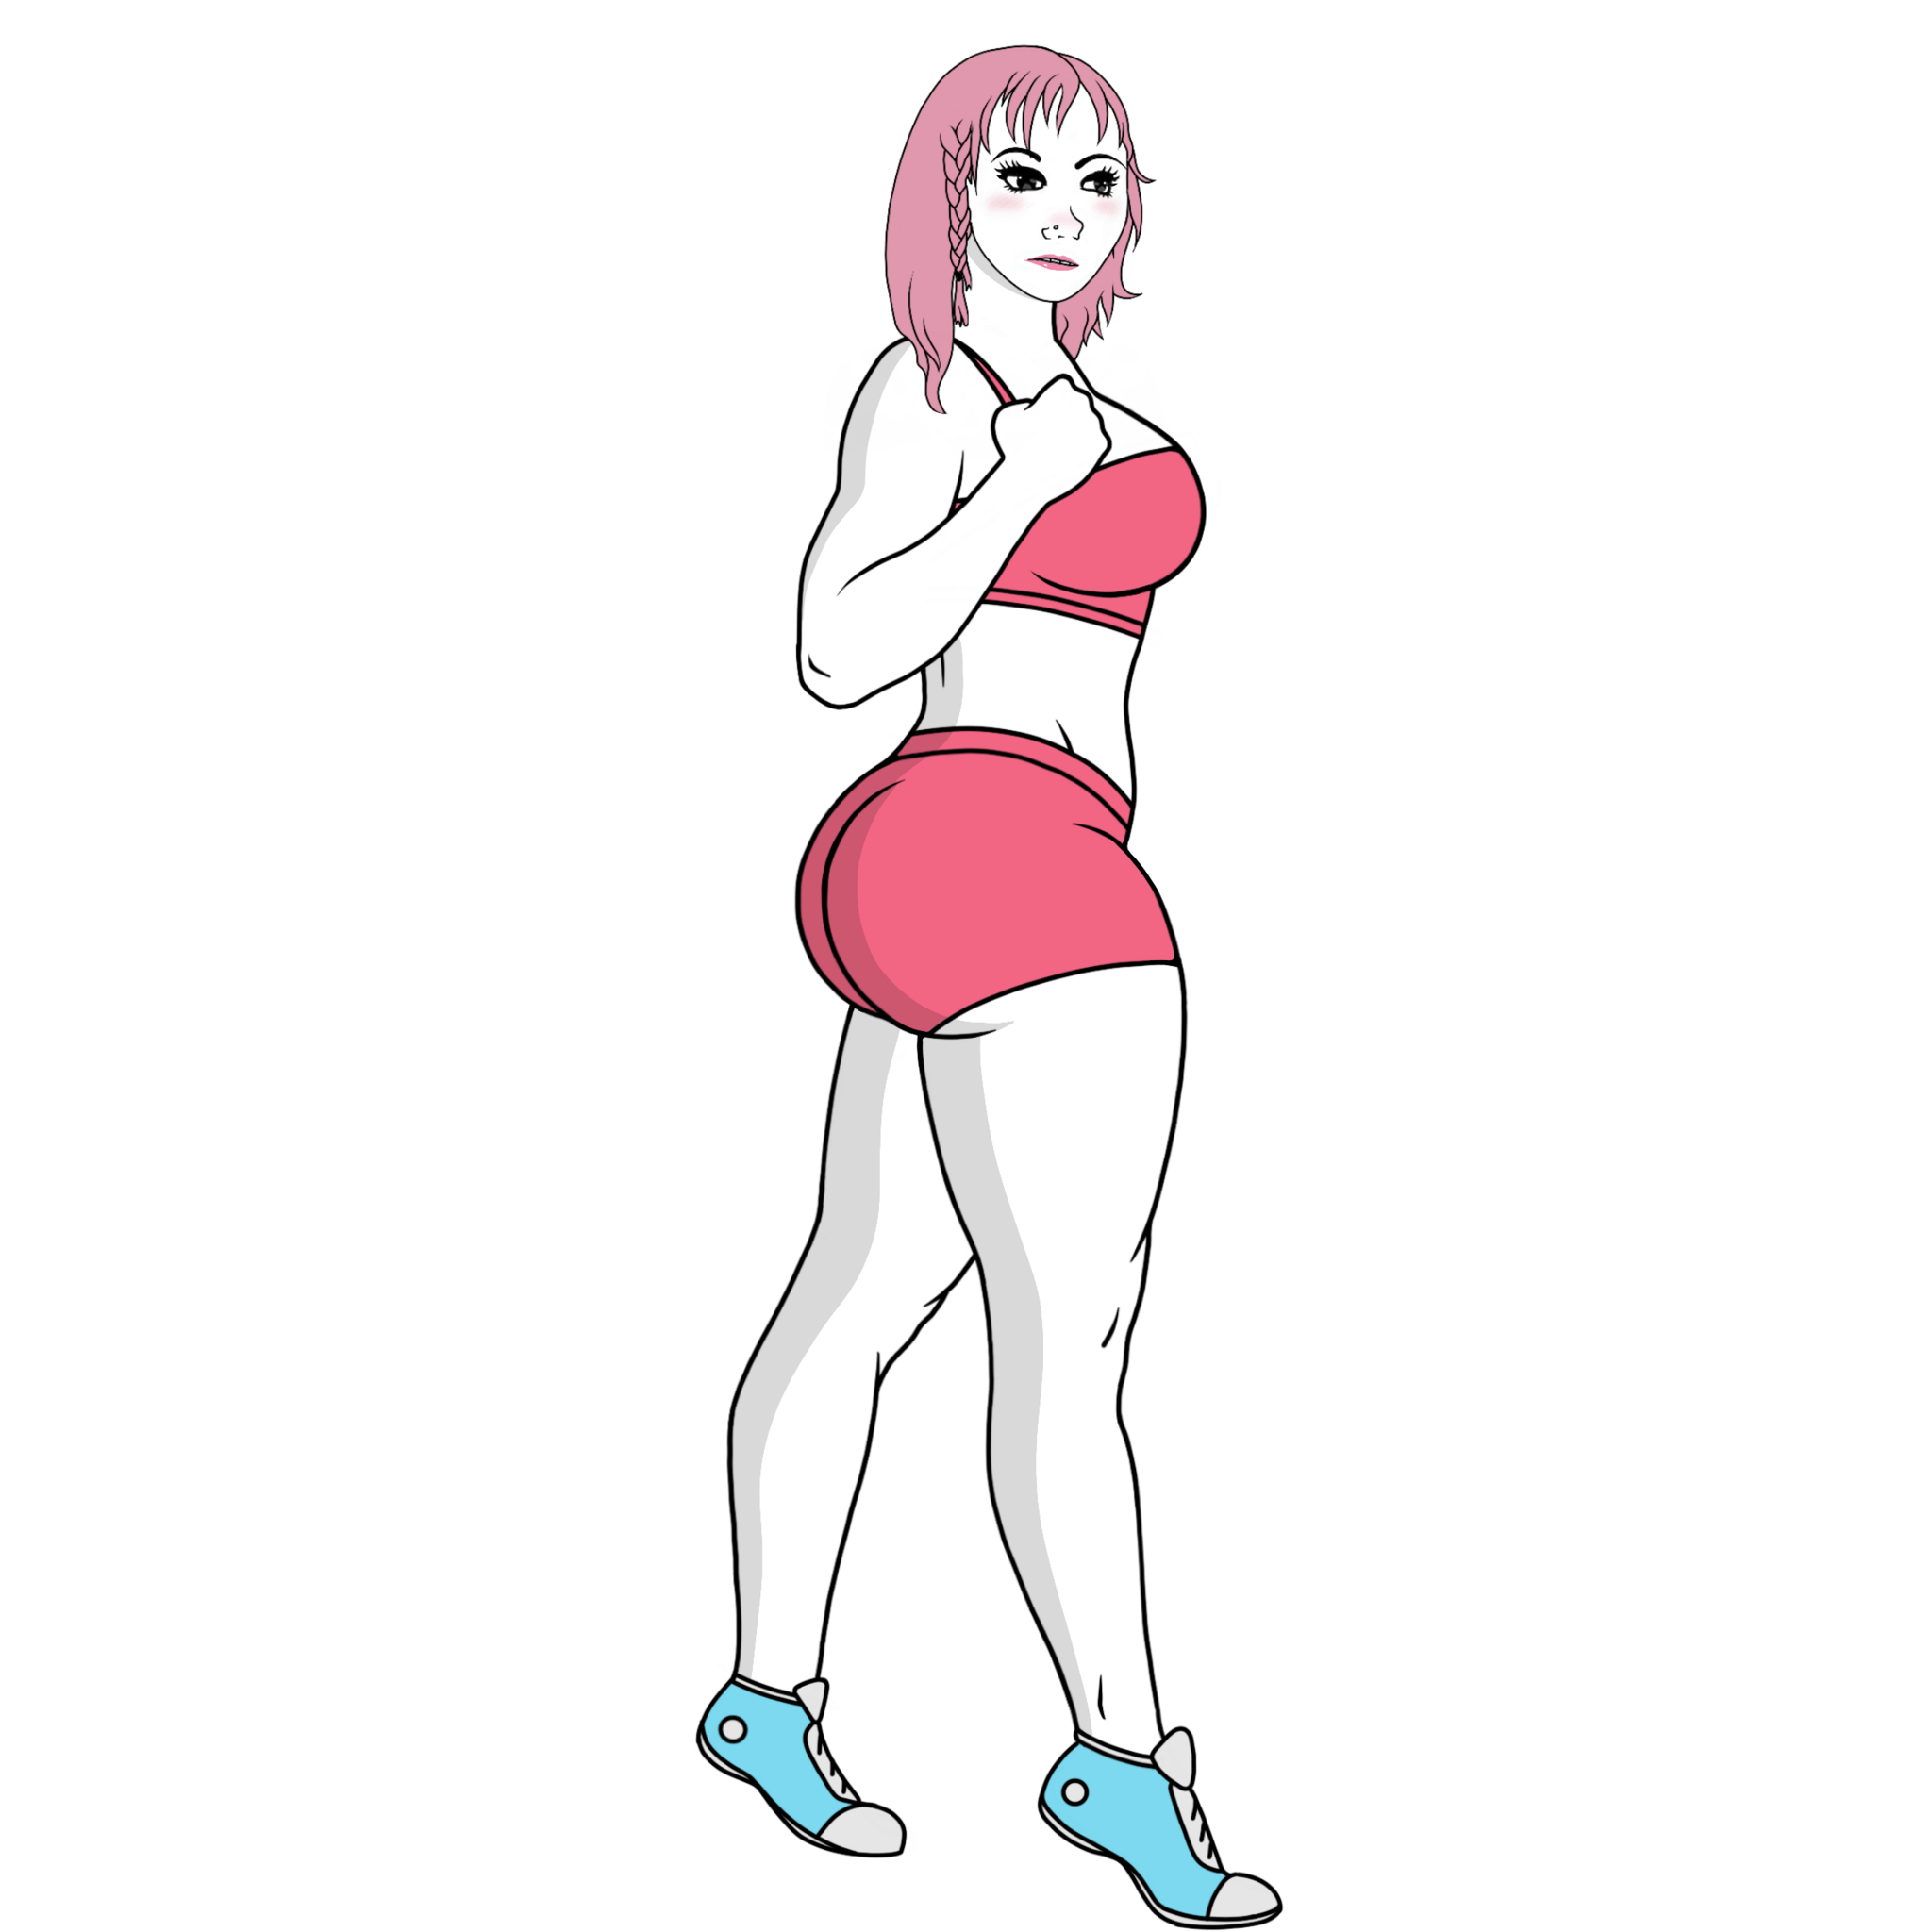
Label: 5_Daddys_Girl